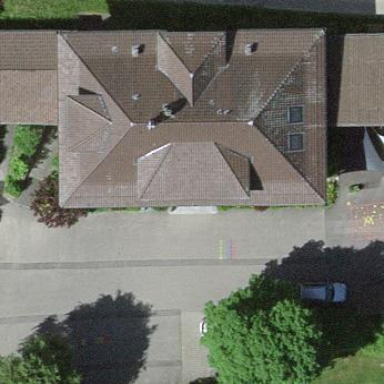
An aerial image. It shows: School building or complex.